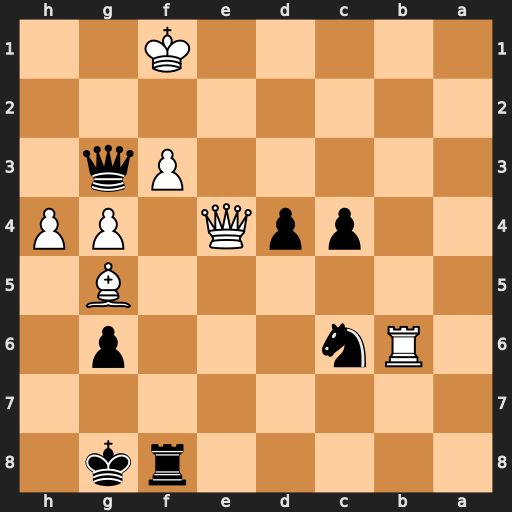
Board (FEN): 5rk1/8/1Rn3p1/6B1/2ppQ1PP/5Pq1/8/5K2
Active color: b
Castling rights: -
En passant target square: -
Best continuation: Rxf3+ Qxf3 Qxf3+